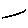
Label: line